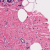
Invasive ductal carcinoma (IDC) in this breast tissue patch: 0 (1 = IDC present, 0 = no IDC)